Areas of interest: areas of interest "Scenic Spot"
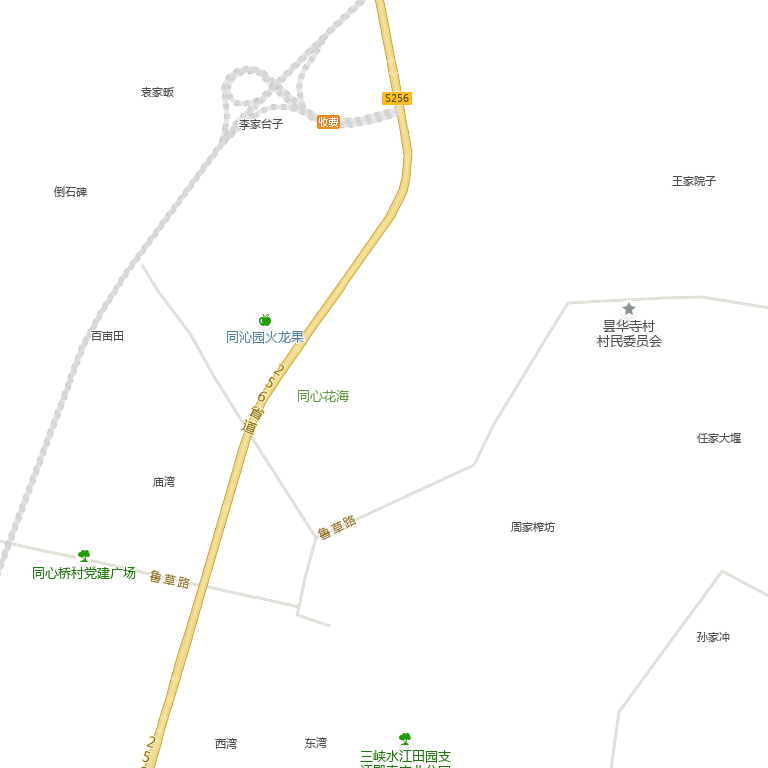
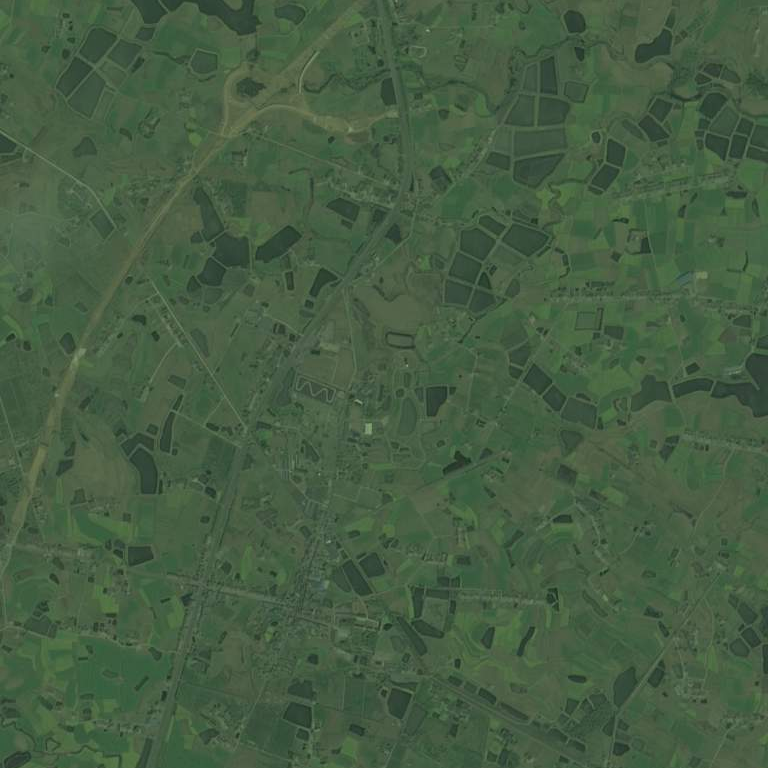